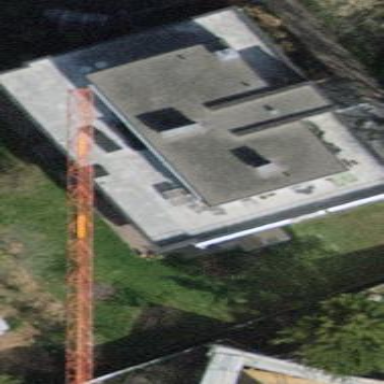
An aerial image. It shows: Flat roof forming part of building.